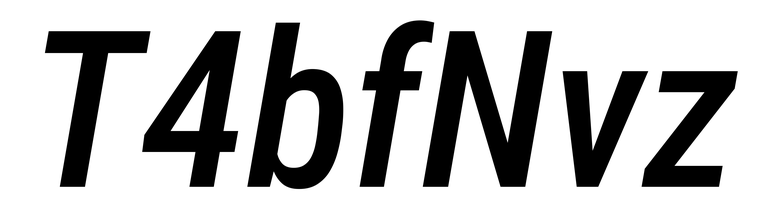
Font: Roboto-Italic_Condensed_Medium_Italic